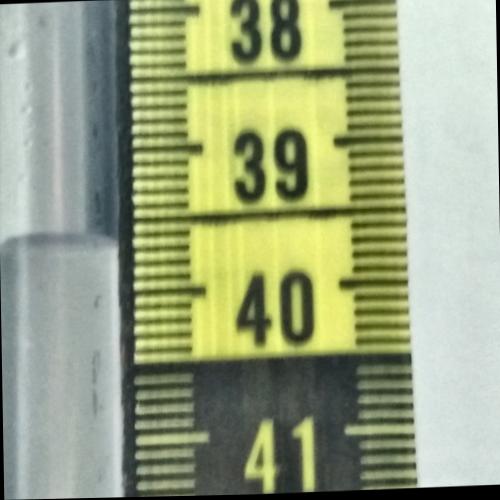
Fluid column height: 39.6 cm